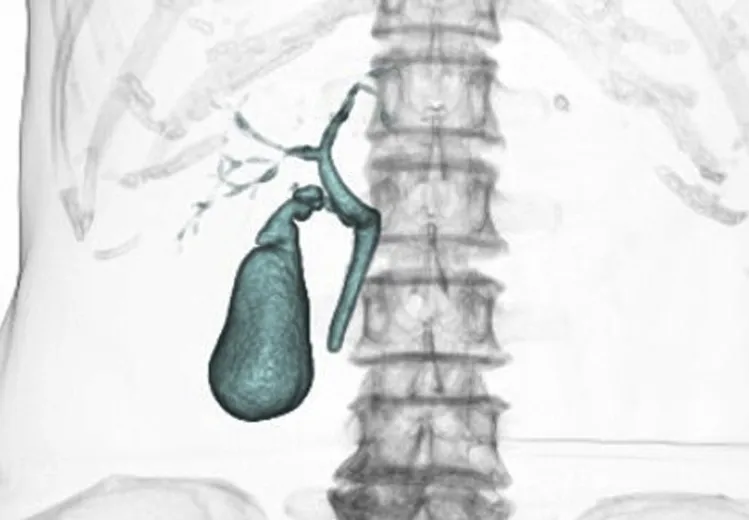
Drip-infusion cholangiography with computed tomography findings. . The subvesical bile ducts were not visualized clearly by preoperative drip-infusion cholangiography with computed tomography.
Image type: radiology (ct)